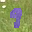
Label: 9